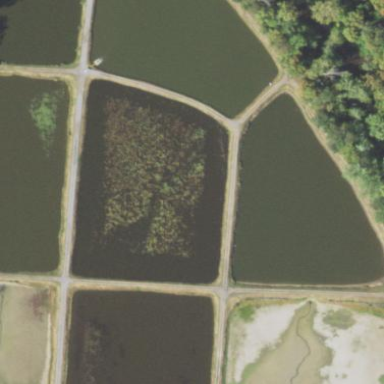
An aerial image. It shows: Area dedicated to aquaculture.